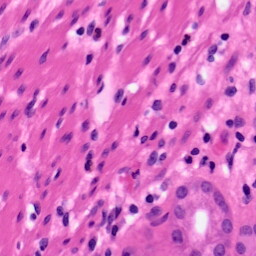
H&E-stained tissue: Pancreatic